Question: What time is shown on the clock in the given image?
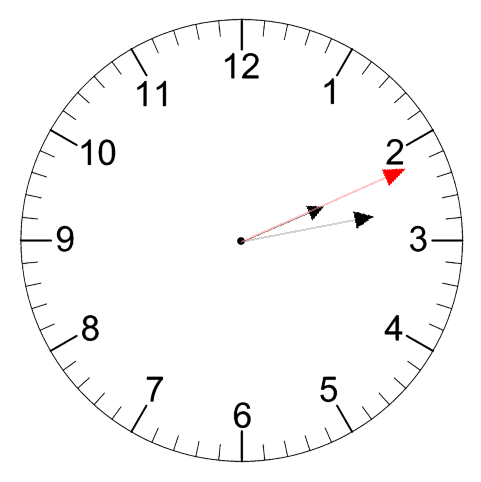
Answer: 02:13:11